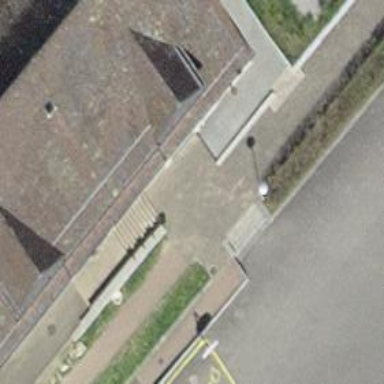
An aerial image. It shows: Set of steps on the road.